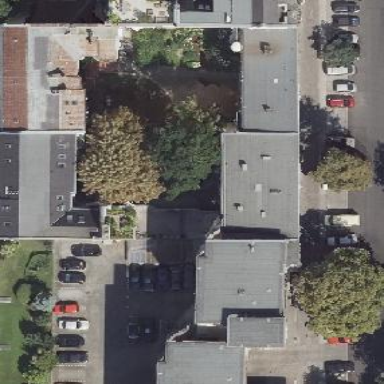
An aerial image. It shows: Building consisting of apartments with double saltbox roof made of roof tiles.